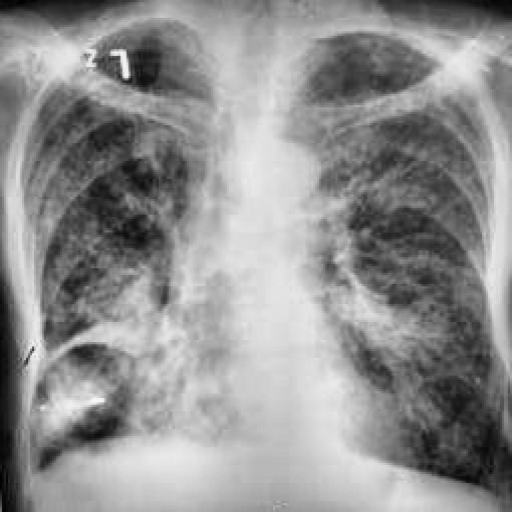
Finding: TUBERCULOSIS